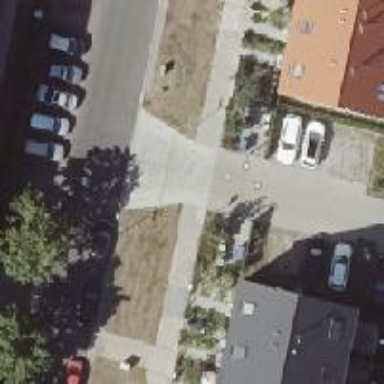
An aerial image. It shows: Living street.